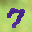
Label: 7